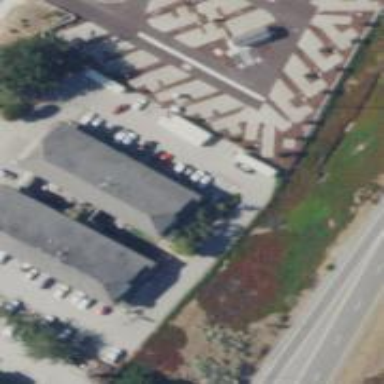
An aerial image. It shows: Building that is motel.